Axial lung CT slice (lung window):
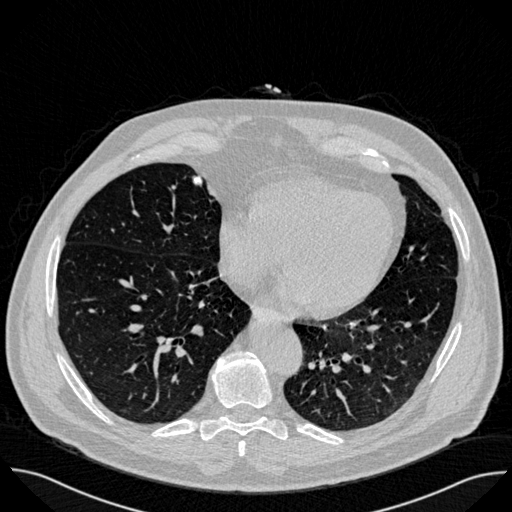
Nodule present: yes
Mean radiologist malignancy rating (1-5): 1